Field crop: maize
Growth stage: 2
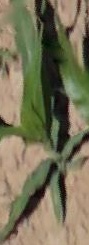
Species: maize